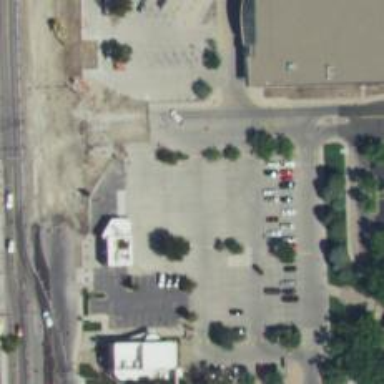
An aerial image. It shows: Parking space.